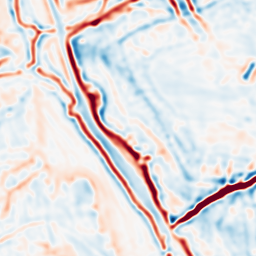
Category: multiscale
Decomposition family: log
Decomposition parameters: sigma: 3
Upsampling method: linear_exact
Upsampling parameters: scale: 2
Upsampling scale: 2